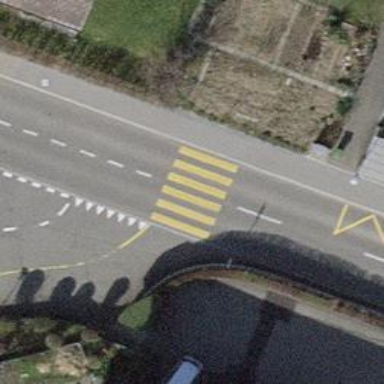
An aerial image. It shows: Uncontrolled road crossing.